Aerial crown-view tile of a tropical tree (Barro Colorado Island, Panama), acquired 20241216:
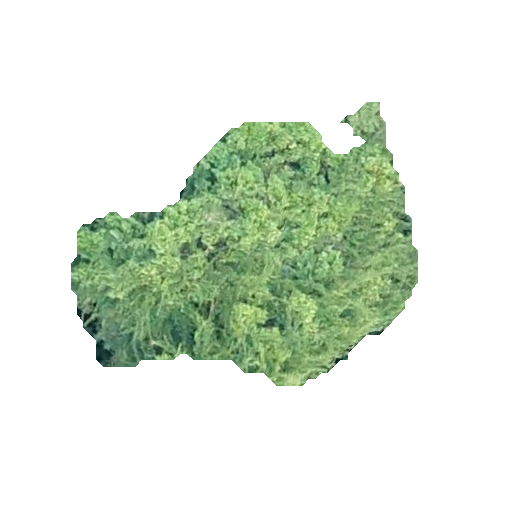
Species: Prioria copaifera
GBIF accepted scientific name: Prioria copaifera
Crown area: 93.996 m²